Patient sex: F
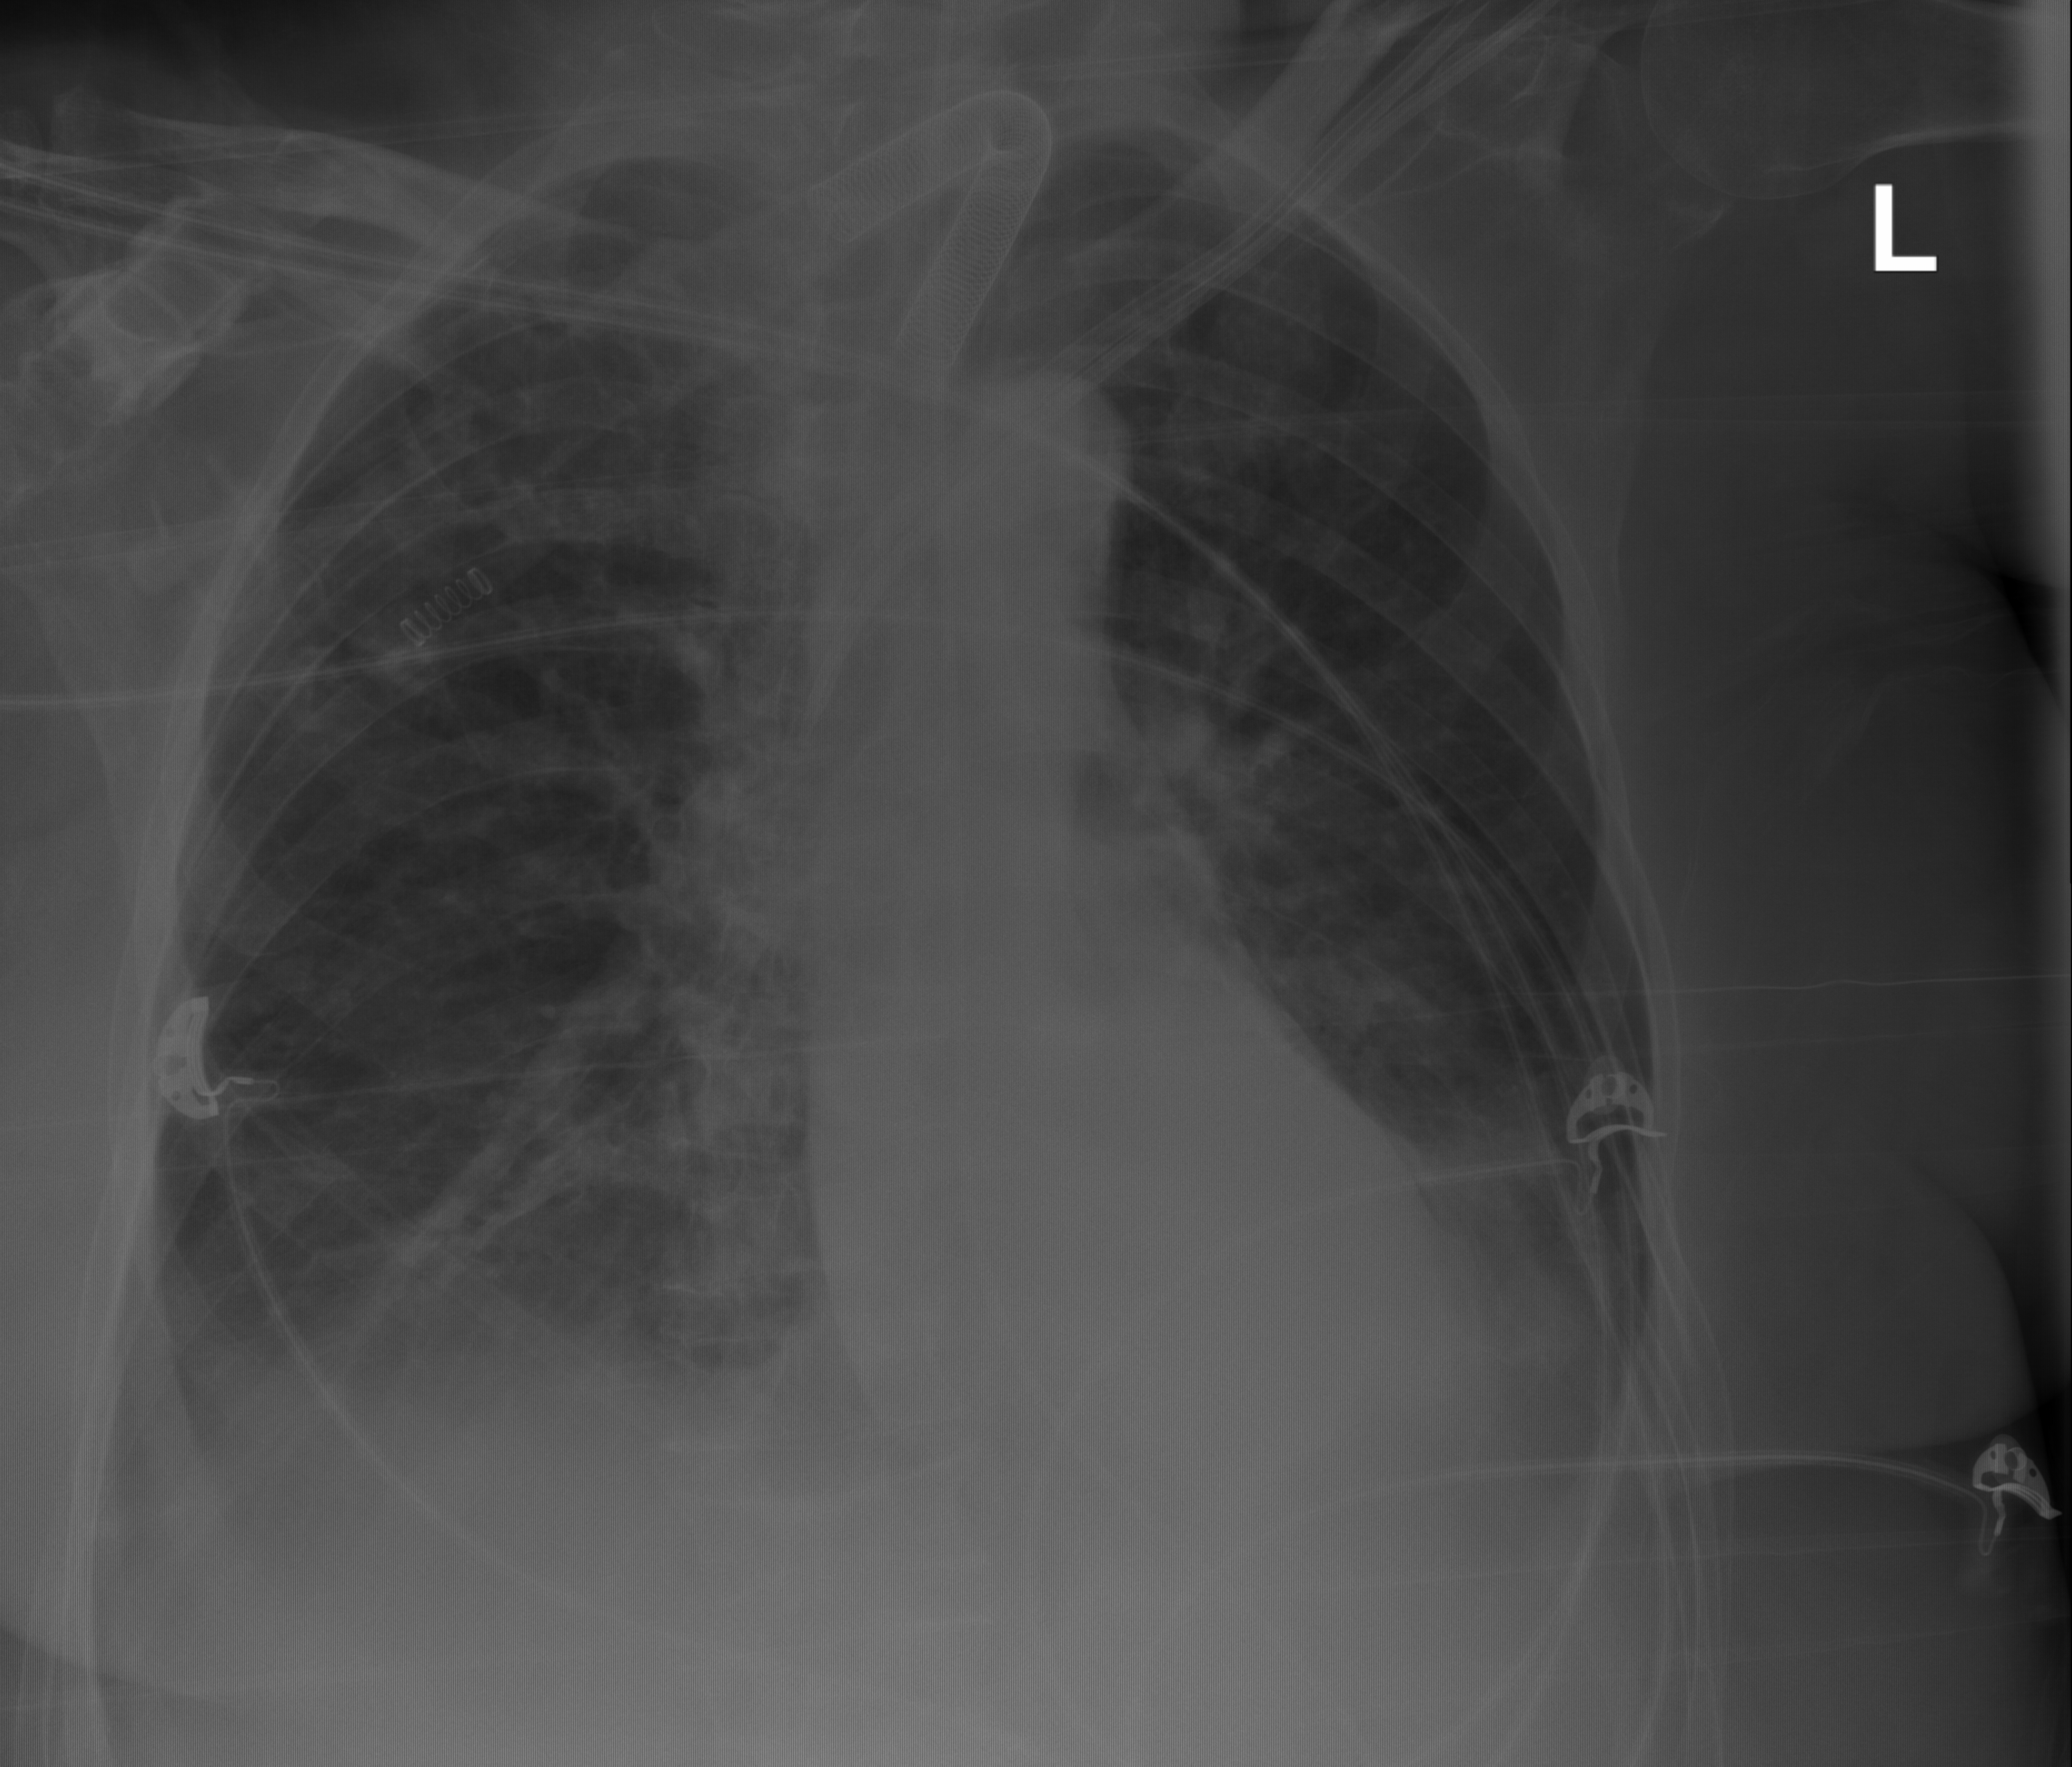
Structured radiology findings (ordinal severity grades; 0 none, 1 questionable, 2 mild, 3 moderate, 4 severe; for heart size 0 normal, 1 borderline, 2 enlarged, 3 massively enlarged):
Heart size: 0
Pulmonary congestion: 0
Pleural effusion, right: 2
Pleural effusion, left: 2
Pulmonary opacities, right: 1
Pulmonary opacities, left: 0
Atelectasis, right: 3
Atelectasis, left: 2